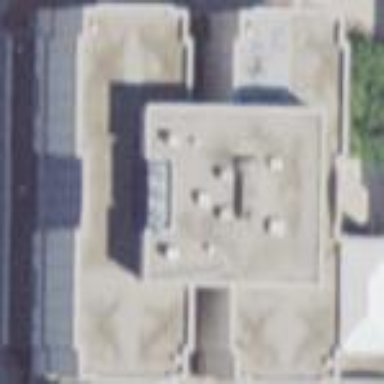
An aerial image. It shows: Prison building.